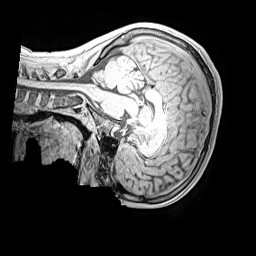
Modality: MP2RAGE
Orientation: sagittal
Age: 12
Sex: male
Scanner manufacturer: siemens
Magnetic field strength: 3 T
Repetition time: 4 s
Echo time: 0.00299 s